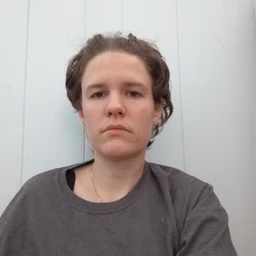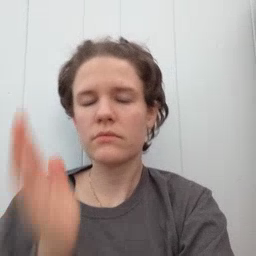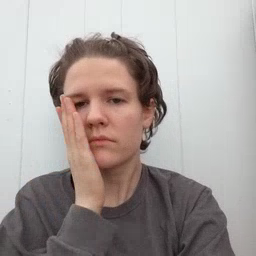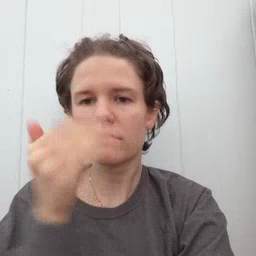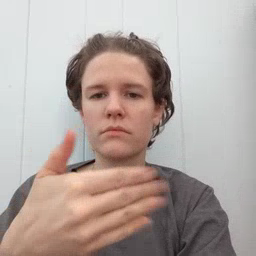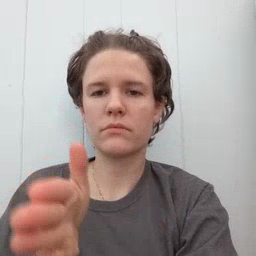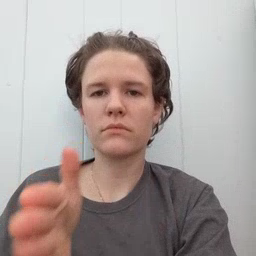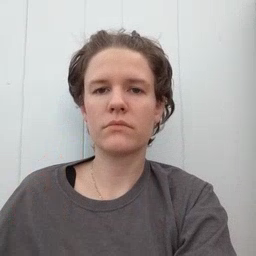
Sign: bedroom